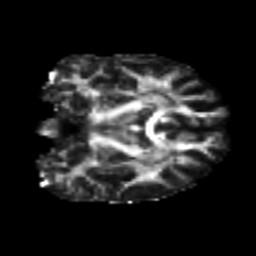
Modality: FA
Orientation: coronal
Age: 25
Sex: female
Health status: healthy
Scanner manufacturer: ge
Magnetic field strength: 3 T
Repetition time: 11 s
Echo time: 0.072 s